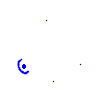
Particle: pion